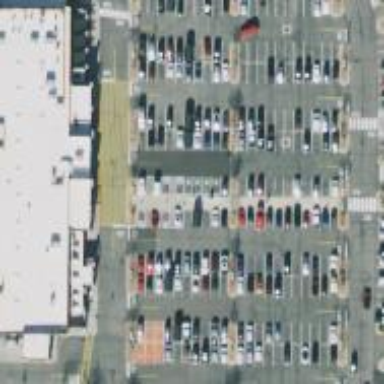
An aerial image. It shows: Parking space.